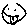
Label: smiley face